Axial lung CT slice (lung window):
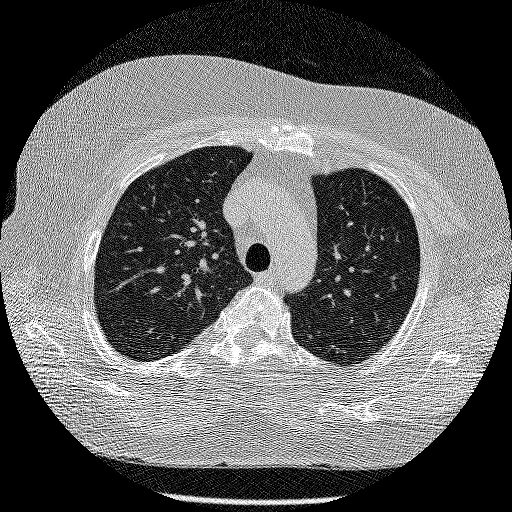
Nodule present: no